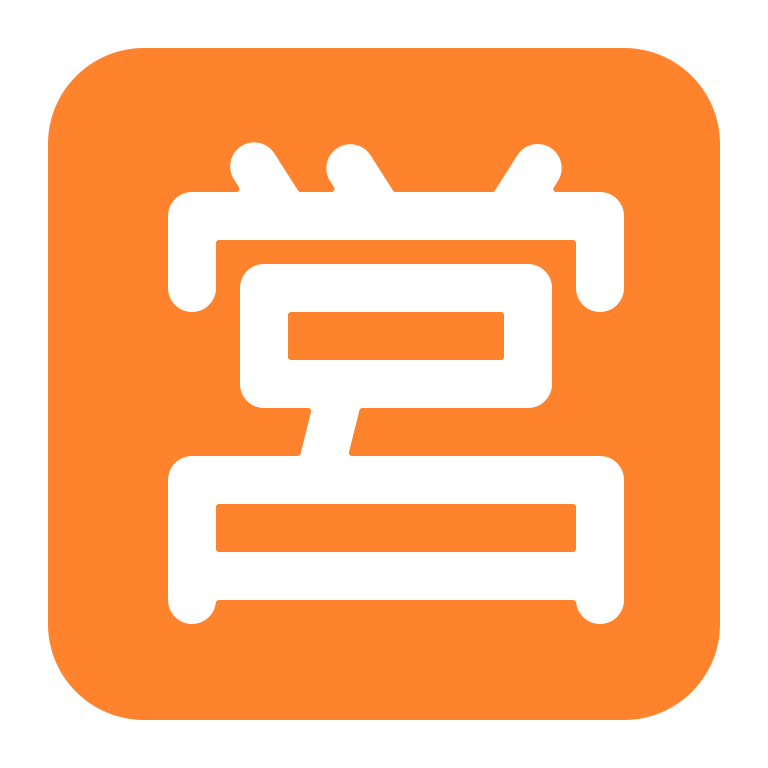
japanese open for business button flat